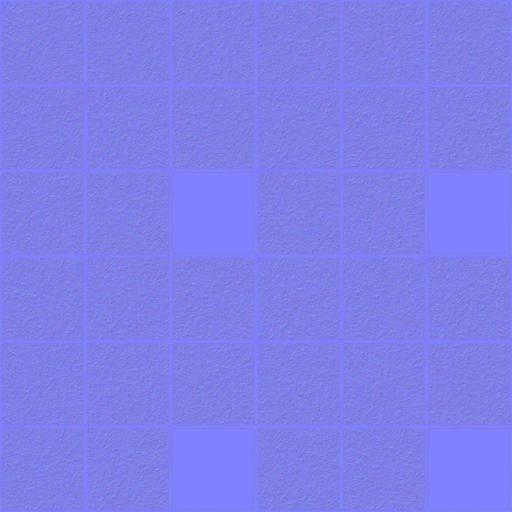
ceiling office